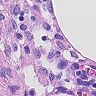
Metastatic tissue present: no